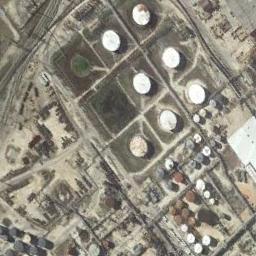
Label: storage_tank